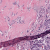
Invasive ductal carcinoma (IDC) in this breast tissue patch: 1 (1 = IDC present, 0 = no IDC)